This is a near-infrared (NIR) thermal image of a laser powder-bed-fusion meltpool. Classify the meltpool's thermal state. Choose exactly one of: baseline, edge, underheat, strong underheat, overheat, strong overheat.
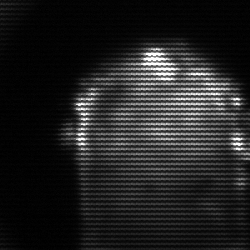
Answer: baseline